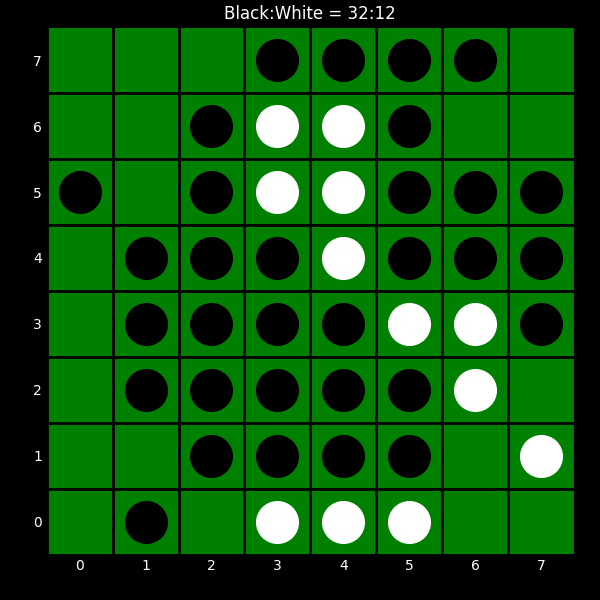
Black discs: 32
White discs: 12